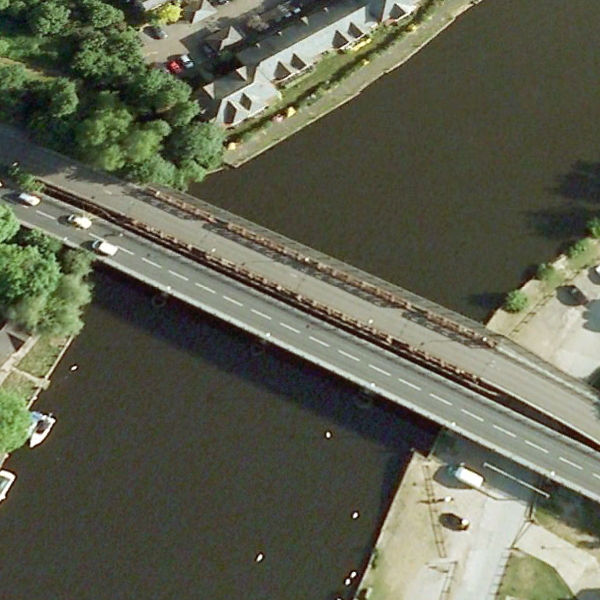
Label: Bridge